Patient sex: F
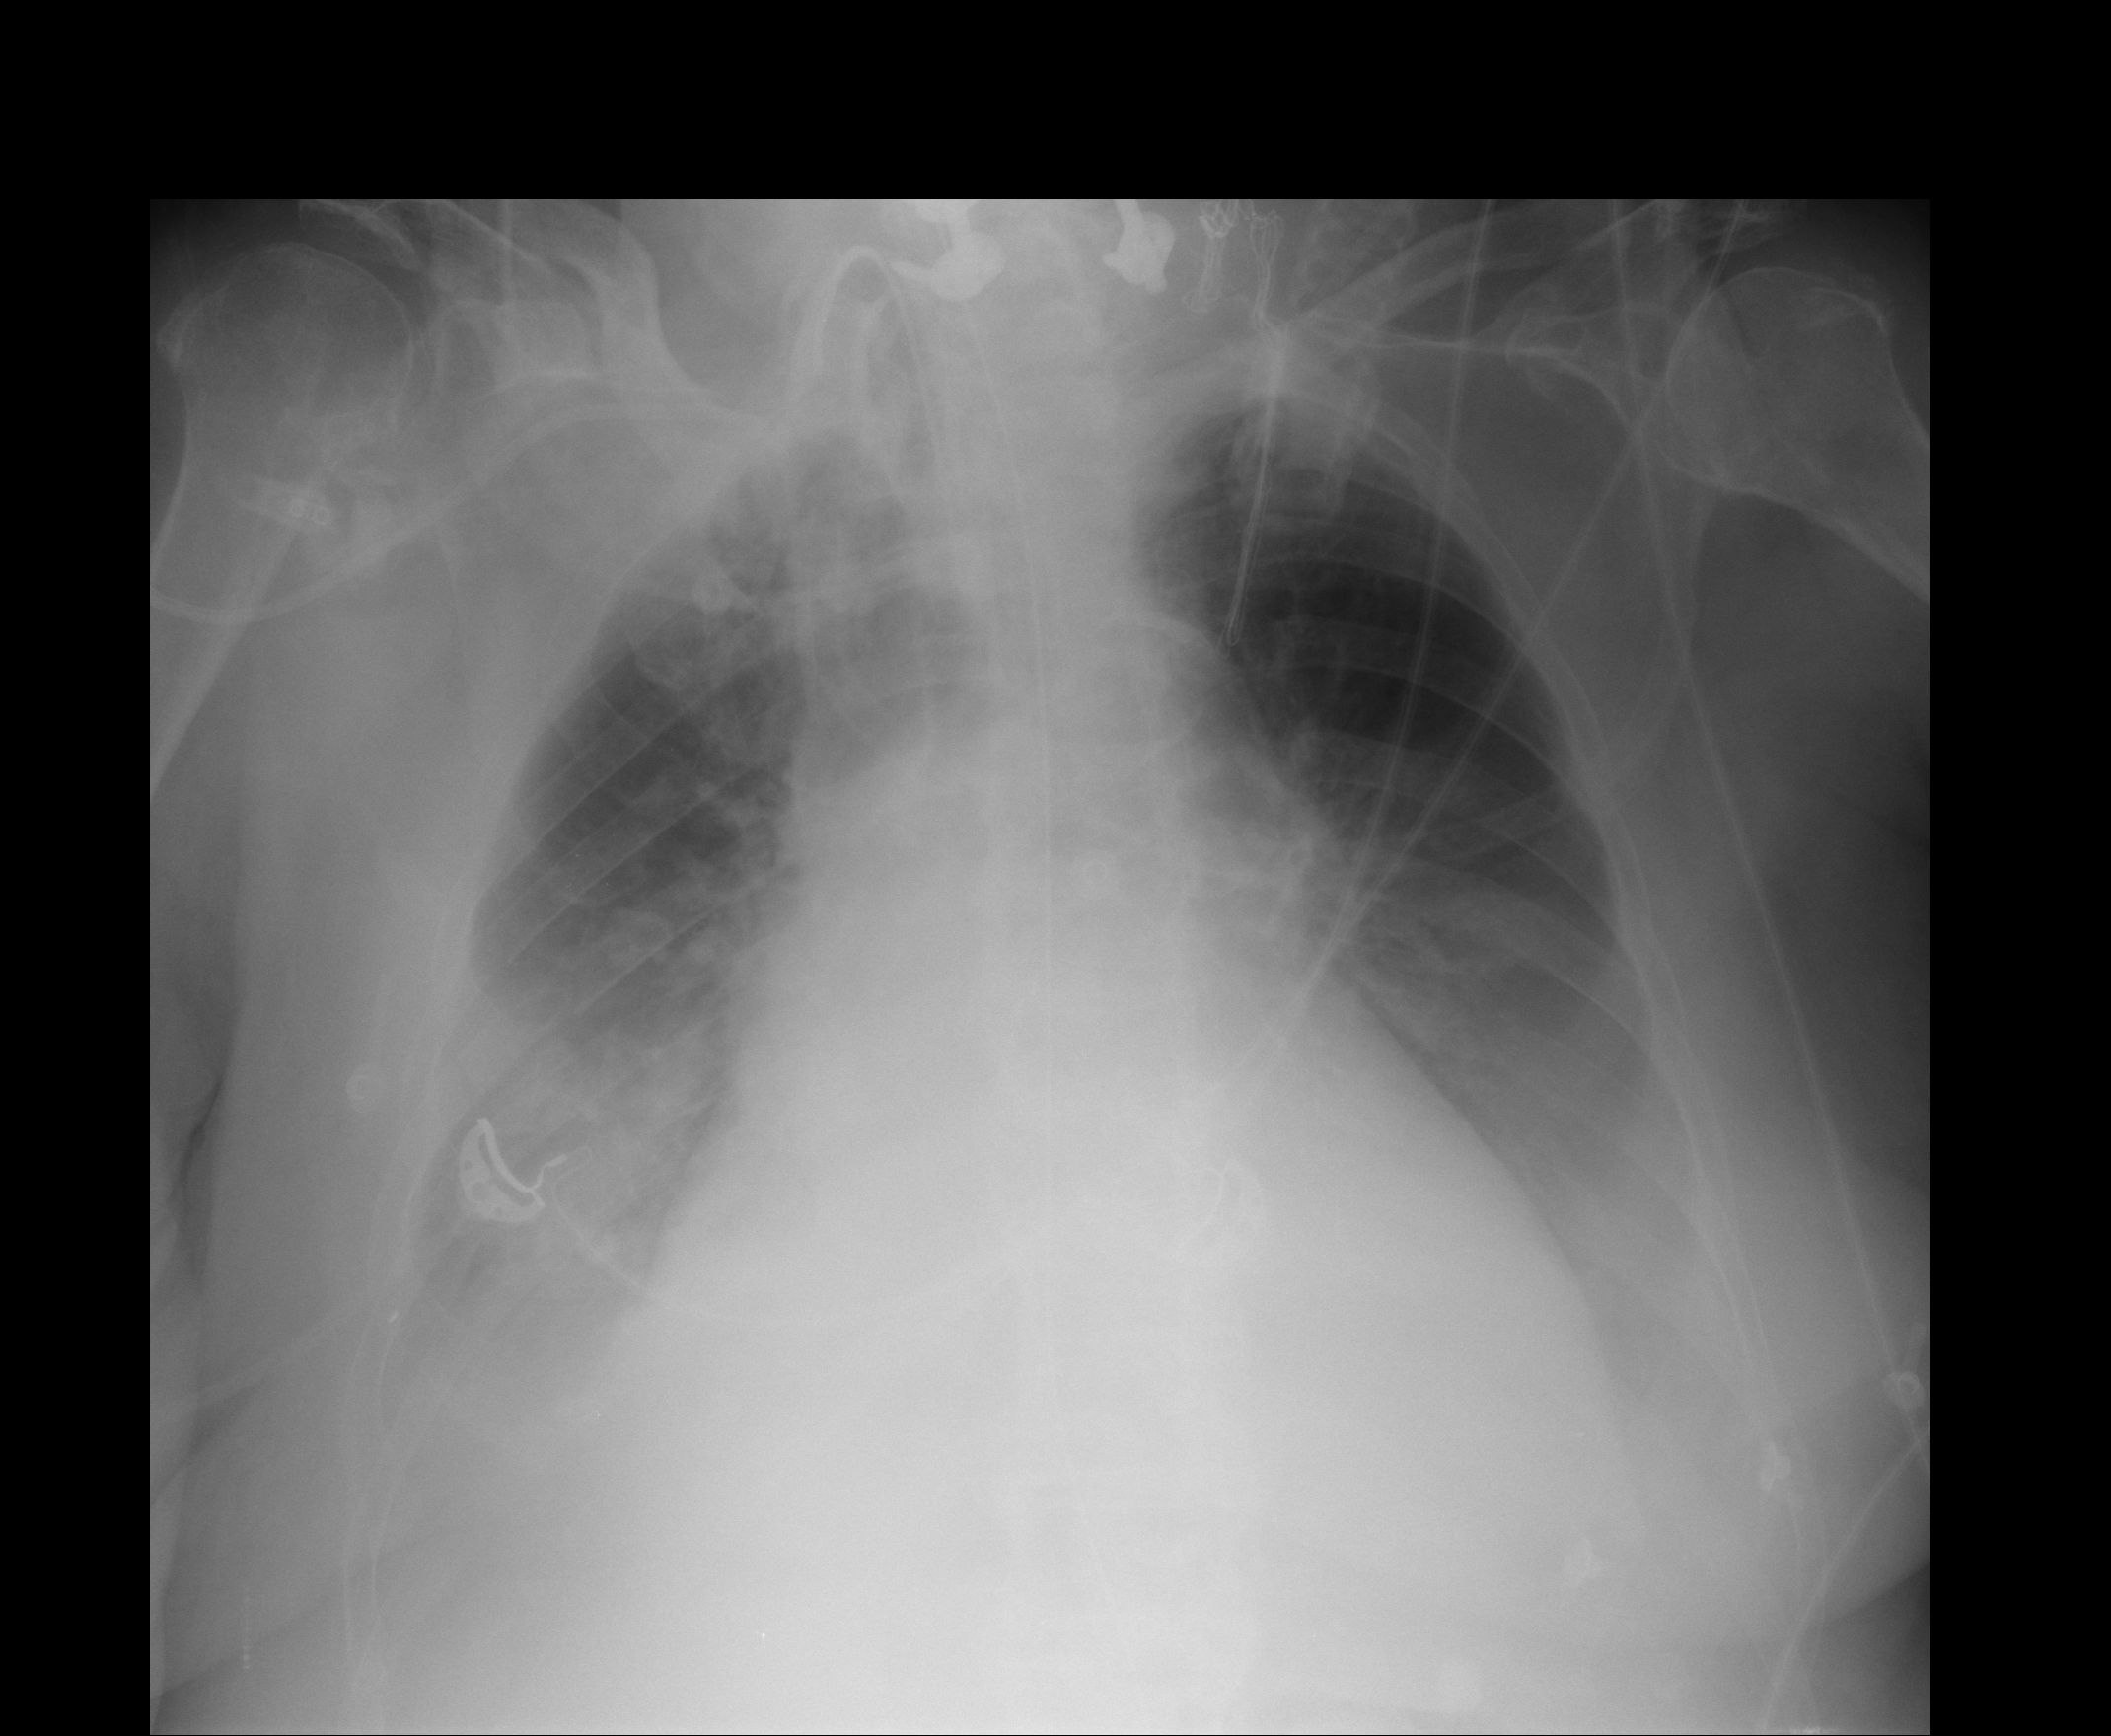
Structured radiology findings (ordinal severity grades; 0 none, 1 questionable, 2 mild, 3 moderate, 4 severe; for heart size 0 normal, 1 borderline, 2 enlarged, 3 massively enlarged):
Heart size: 3
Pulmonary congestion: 2
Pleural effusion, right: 3
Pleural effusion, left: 2
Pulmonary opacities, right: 0
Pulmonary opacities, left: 0
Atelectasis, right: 2
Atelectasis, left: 0